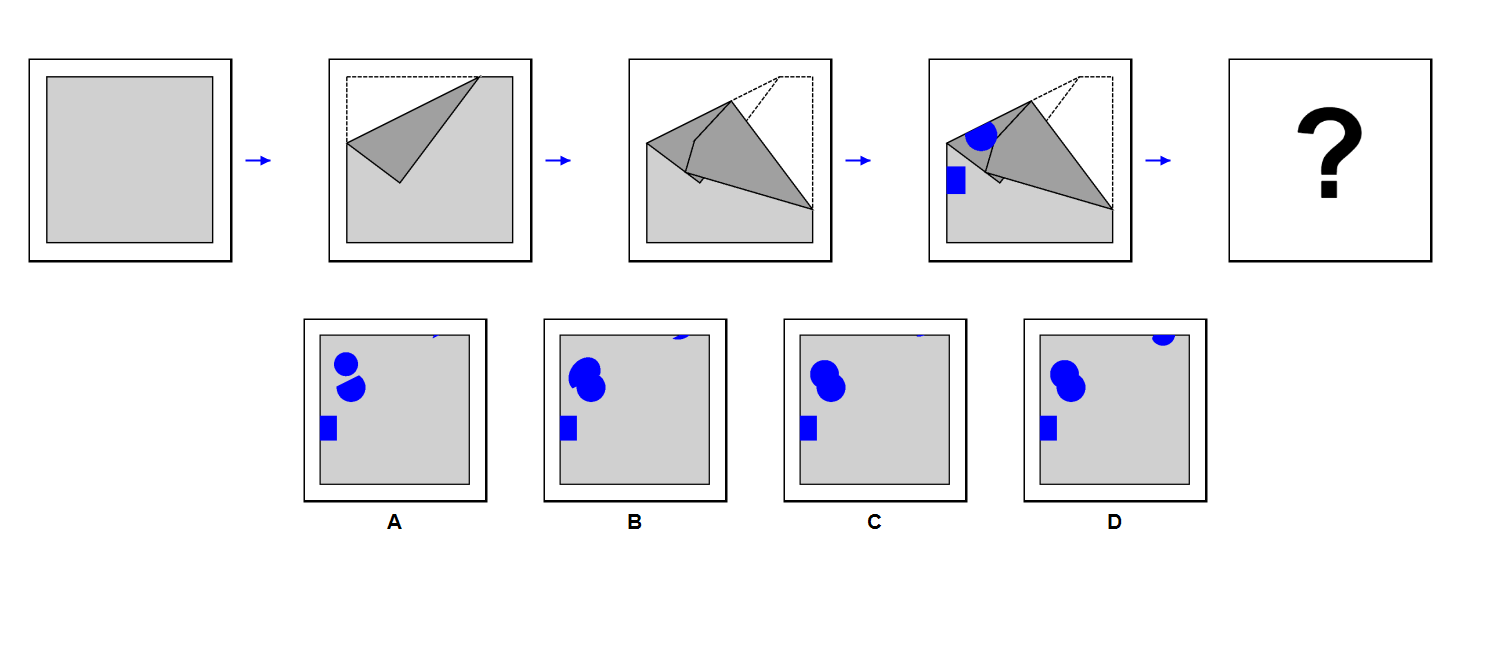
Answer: C